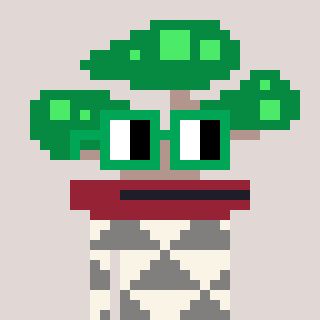
a pixel art character with square green glasses, a bonsai-shaped head and a bluegrey-colored body on a warm background